Question: I'm trying to learn using the module click to create CLI arguments parsing, and wanted to try something different from Argparse.
However, I tried to follow the official documentation, youtube examples and so forth and click just ignores anything I throw at it.
I've tried on Ubuntu 16.04 and Mac OSX, using:
'''
[Python Version]
Python 2.7.13 :: Anaconda custom (x86_64)
[Click Version]
Version: 6.7
'''
This is the code (copied from a tutorial):
'''
import click
@click.command()
@click.option('--verbose', is_flag=True, help="Will print verbose messages.")
def cli(verbose):
if verbose:
click.echo("We are in the verbose mode.")
click.echo("Hello World")
'''
When I run it... nothing happens. No error. Just nothing. What can be wrong? I installed click using "pip install click", and tried on two OS'es.

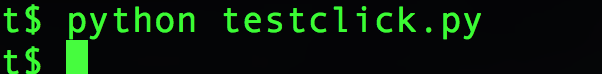
Answer: Add
'''
if __name__ == '__main__':
cli()
'''
Otherwise all you've done is defined a function and then done nothing with it. Your answer is right there in the first example in the documentation :)